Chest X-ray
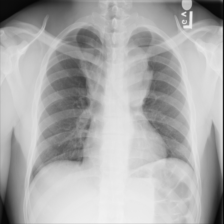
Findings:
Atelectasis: negative
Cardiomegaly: negative
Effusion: negative
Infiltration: negative
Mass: positive
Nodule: negative
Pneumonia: negative
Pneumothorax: negative
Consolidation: negative
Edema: negative
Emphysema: negative
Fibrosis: negative
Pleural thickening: negative
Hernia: negative